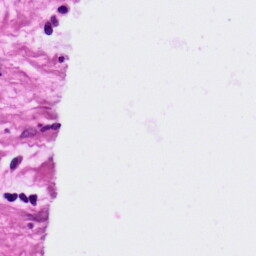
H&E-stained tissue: Ovarian